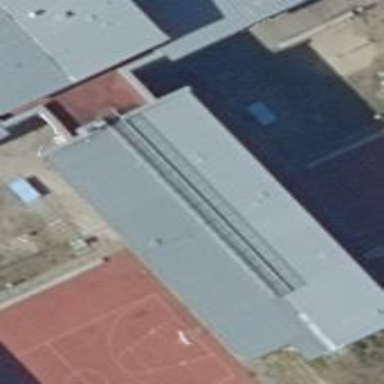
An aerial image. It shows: Gray building with roof.